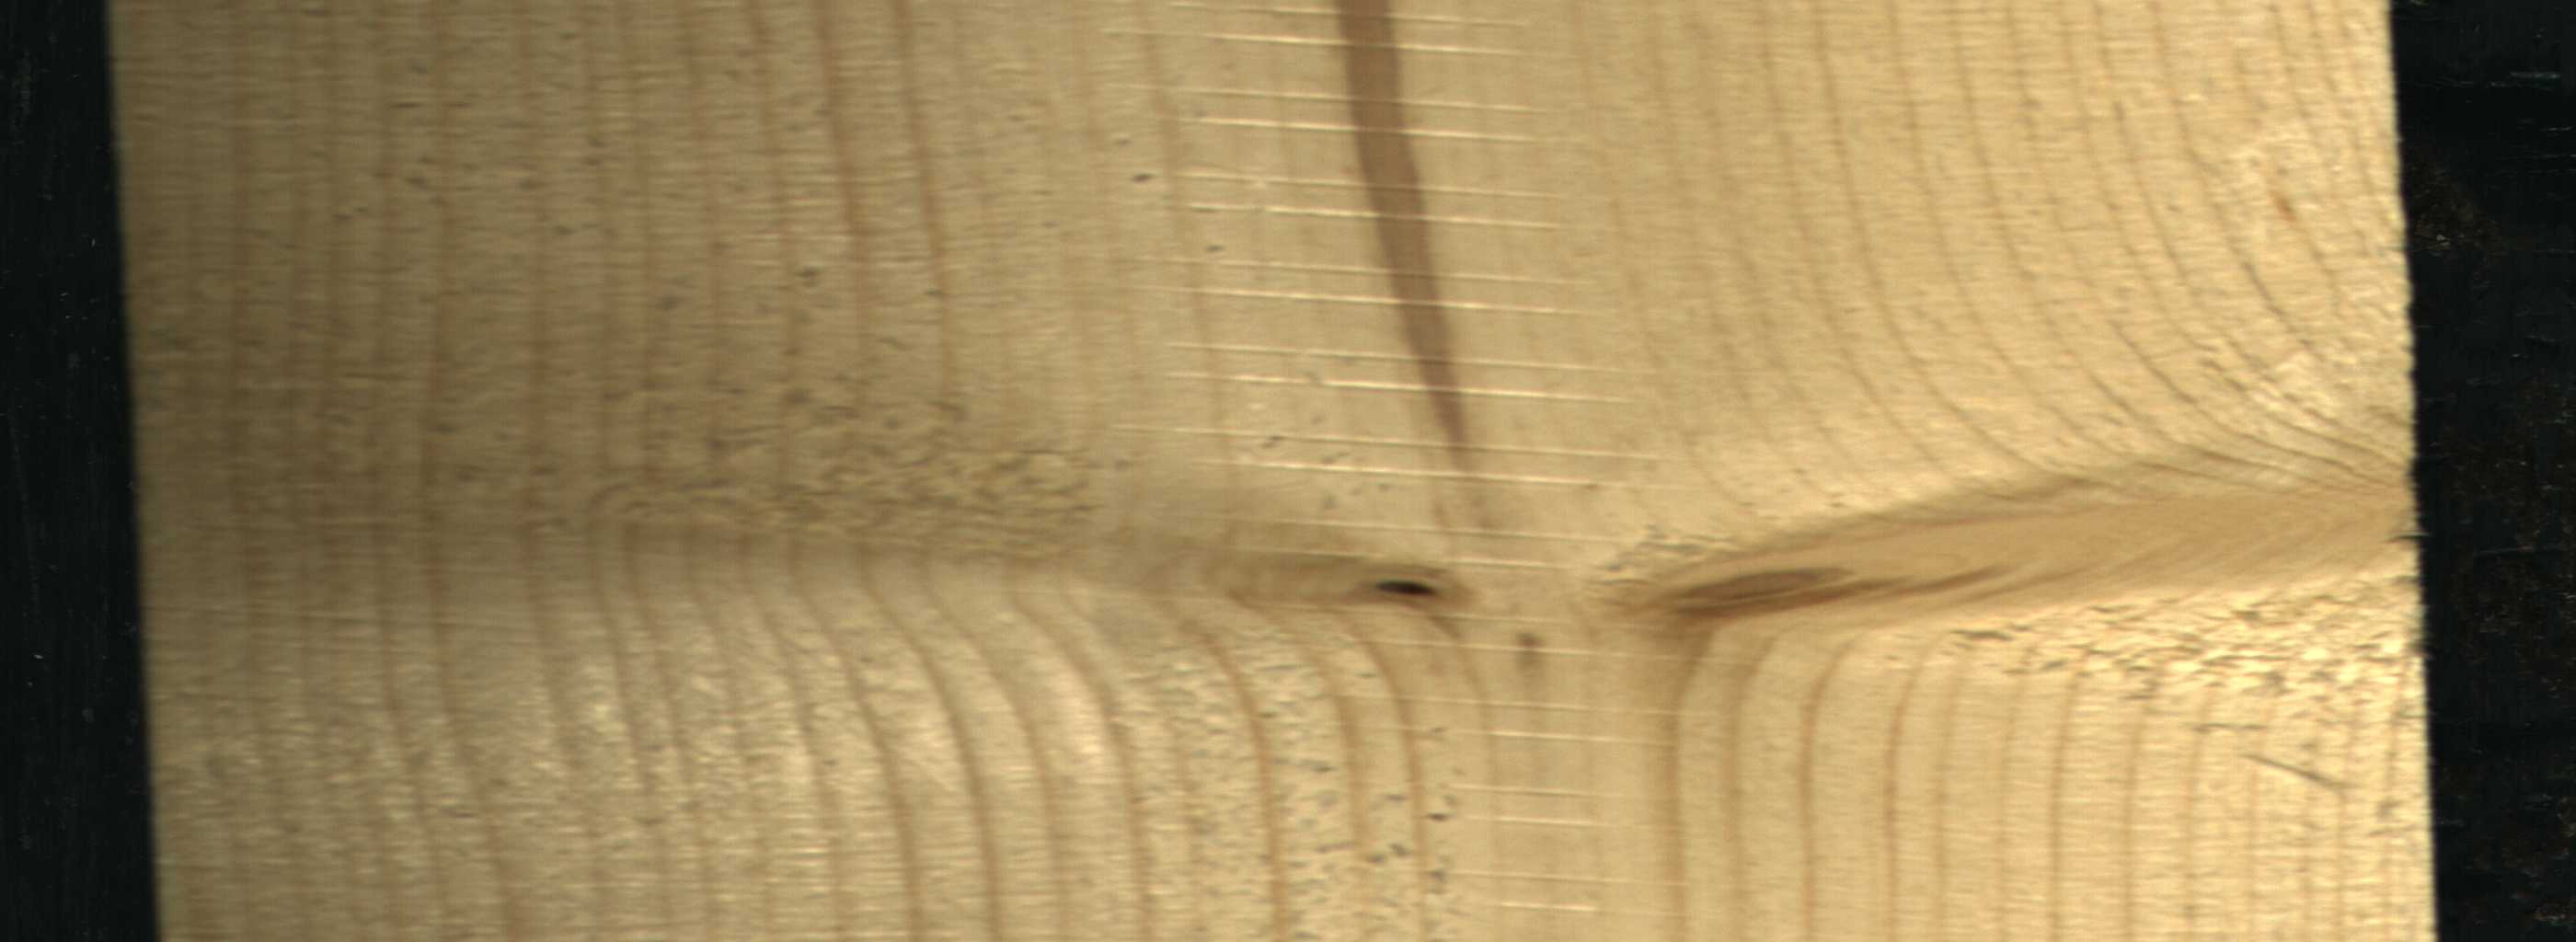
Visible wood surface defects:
Marrow
Live_Knot
Live_Knot